Field crop: maize
Growth stage: 2
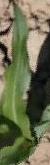
Species: maize